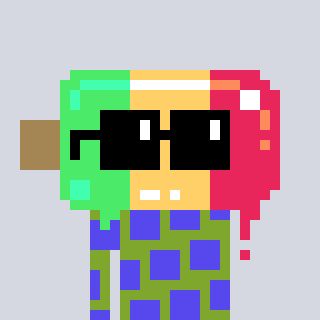
a pixel art character with square black sunglasses, a icepop-shaped head and a slimegreen-colored body on a cool background